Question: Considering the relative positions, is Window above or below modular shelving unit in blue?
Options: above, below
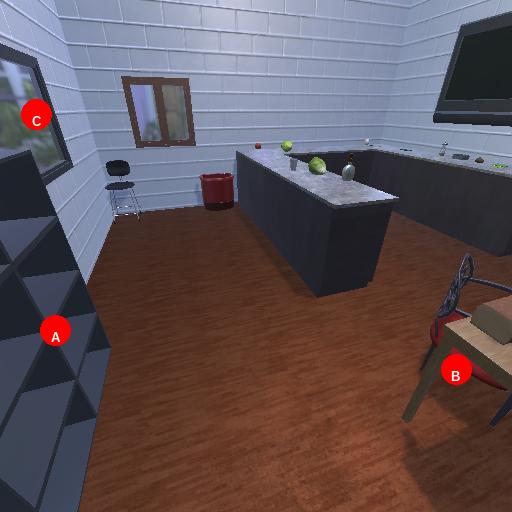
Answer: above